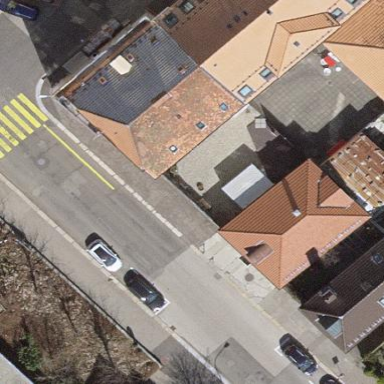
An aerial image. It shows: Building that serves as kiosk.